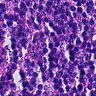
Metastatic tissue present: no